Interaction volume radius: 5 \u00c5
Interaction volume height: 10 \u00c5
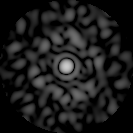
Disorder parameter: 0.8615